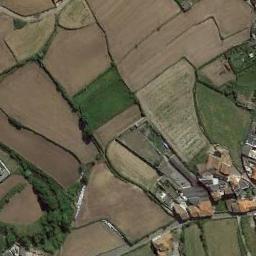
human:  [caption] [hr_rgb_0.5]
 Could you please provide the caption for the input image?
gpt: Many irregularly shaped brown and green mixed farm fields with several paths and many buildings .

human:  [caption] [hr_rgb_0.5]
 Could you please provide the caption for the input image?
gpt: There are many buildings of different shapes on the terraces .

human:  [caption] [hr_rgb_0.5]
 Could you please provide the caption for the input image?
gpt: Many trees are planted in the terraces which are in the middle of the image .

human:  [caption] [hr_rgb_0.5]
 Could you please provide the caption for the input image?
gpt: The bare and green terrace is next to some houses and trees .

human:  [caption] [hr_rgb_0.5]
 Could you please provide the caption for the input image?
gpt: There are some buildings beside the terraces .